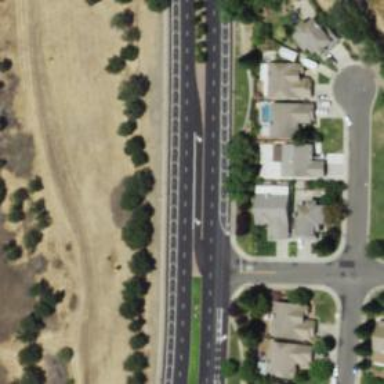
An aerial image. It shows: Secondary link road with asphalt surface.